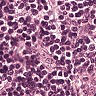
Metastatic tissue present: no